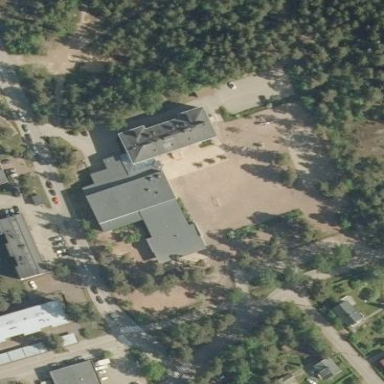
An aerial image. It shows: School.